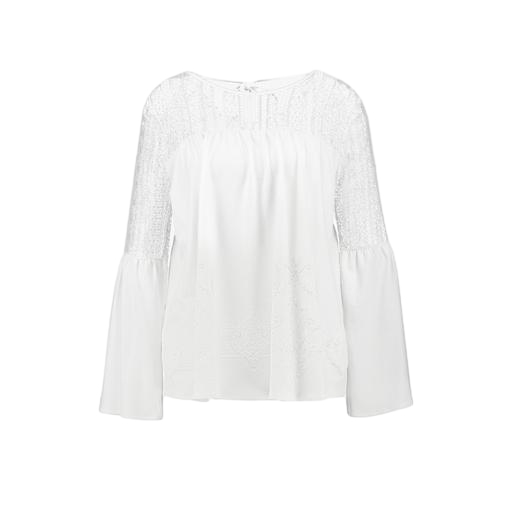
white bell-sleeve lace-detail tunic, chloé top embroidered lace, white bell-sleeve lace-inset top, white background